Aerial crown-view tile of a tropical tree (Barro Colorado Island, Panama), acquired 20250512:
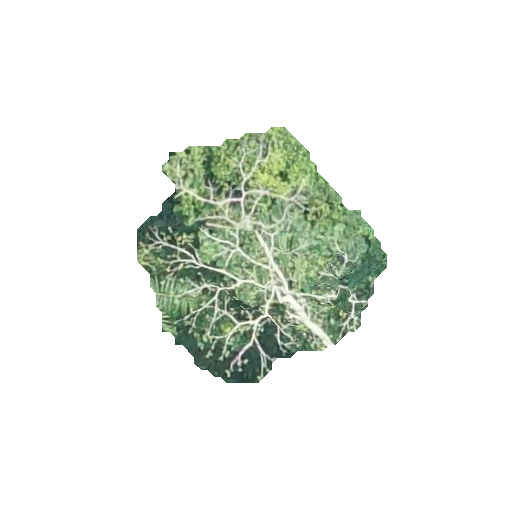
Species: Trattinnickia aspera
GBIF accepted scientific name: Trattinnickia aspera
Crown area: 62.448 m²